Question: '''
t = 0 : 0.01 : 2 * pi;
s = sin(t);
c = cos(t);
m = -sin(t);
hold on;
plot(t, s, 'r');
plot(t, c, 'b');
plot(t, m, 'g');
hold off;
legend('', 'cosine', '');
'''

There are several curves in my plotting. I want to display legend for only some of them. How do I do it?
For example, how do I make only the legend for the cosine curve visible in the plotting above? When I call the 'legend()' functions as 'legend('', 'cosine');' instead of adding the empty third parameter, indeed the third green line is removed from the legend. But that doesn't solve my problem, because the undesired red line stays visible.
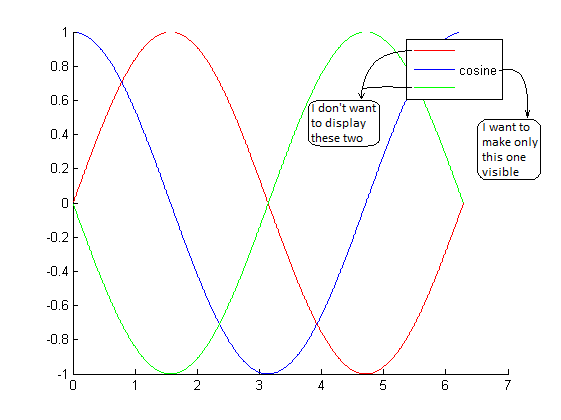
Answer: Just store the desired in a variable and pass the array to 'legend'. In your case, it would only be one value, like so:
'''
hold on;
plot(t, s, 'r');
h2 = plot(t, c, 'b'); % # Storing only the desired handle
plot(t, m, 'g');
hold off;
legend(h2, 'cosine'); % # Passing only the desired handle
'''
You should get this plot: